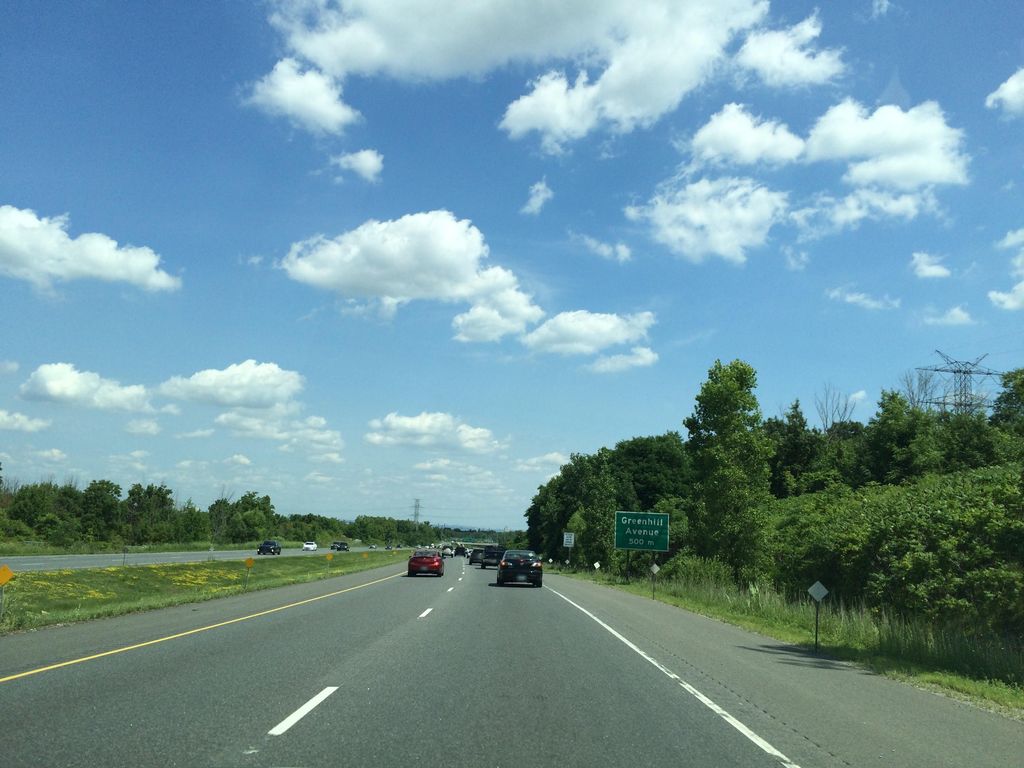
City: hamilton